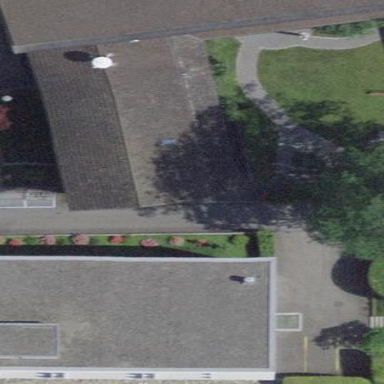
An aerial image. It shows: Chapel building.